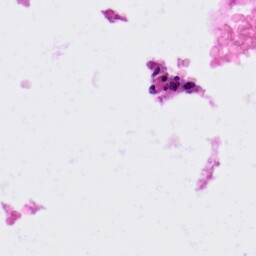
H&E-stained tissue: Colon